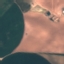
Land use / land cover class: AnnualCrop